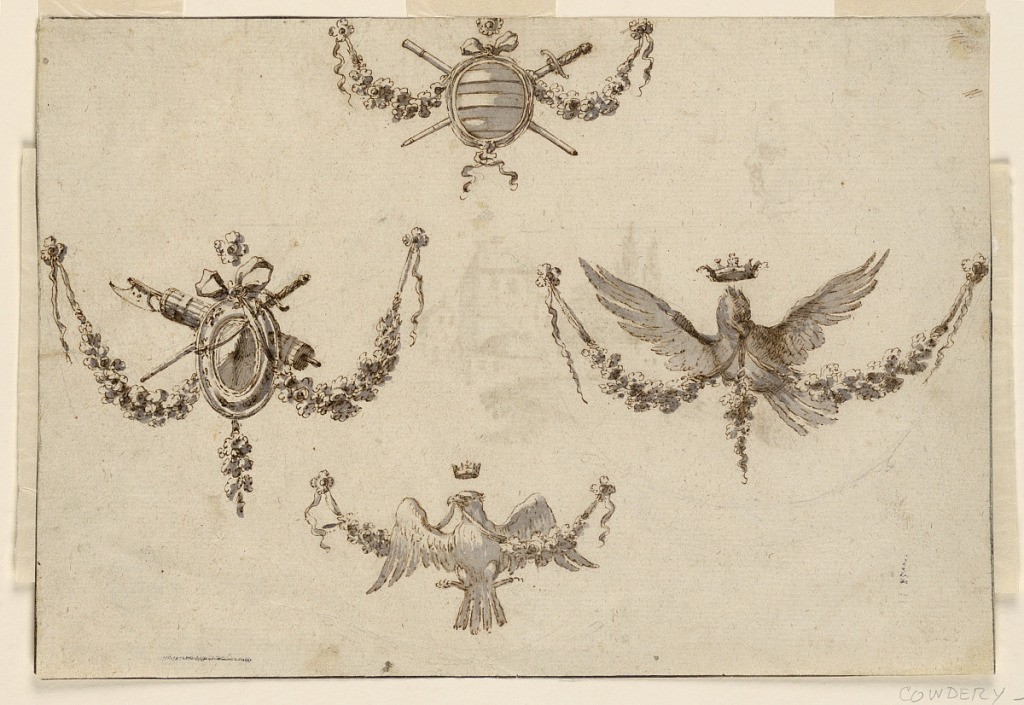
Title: Design for Four Festoons
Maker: Giuseppe Bernardino Bison, Italian, 1762 - 1844
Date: ca. 1780
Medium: Pen and brown ink, brush and grey wash, graphite framing lines on cream laid paper
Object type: Drawing
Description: Horizontal rectangle showing design for four festoons. At top, a shield with crossed swords; at center left, a fasces and shield; at center right, a resplendent crowned eagle; at bottom, a perched crowned eagle. Verso, in pen and ink: the top of a hill and garden.